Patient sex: M
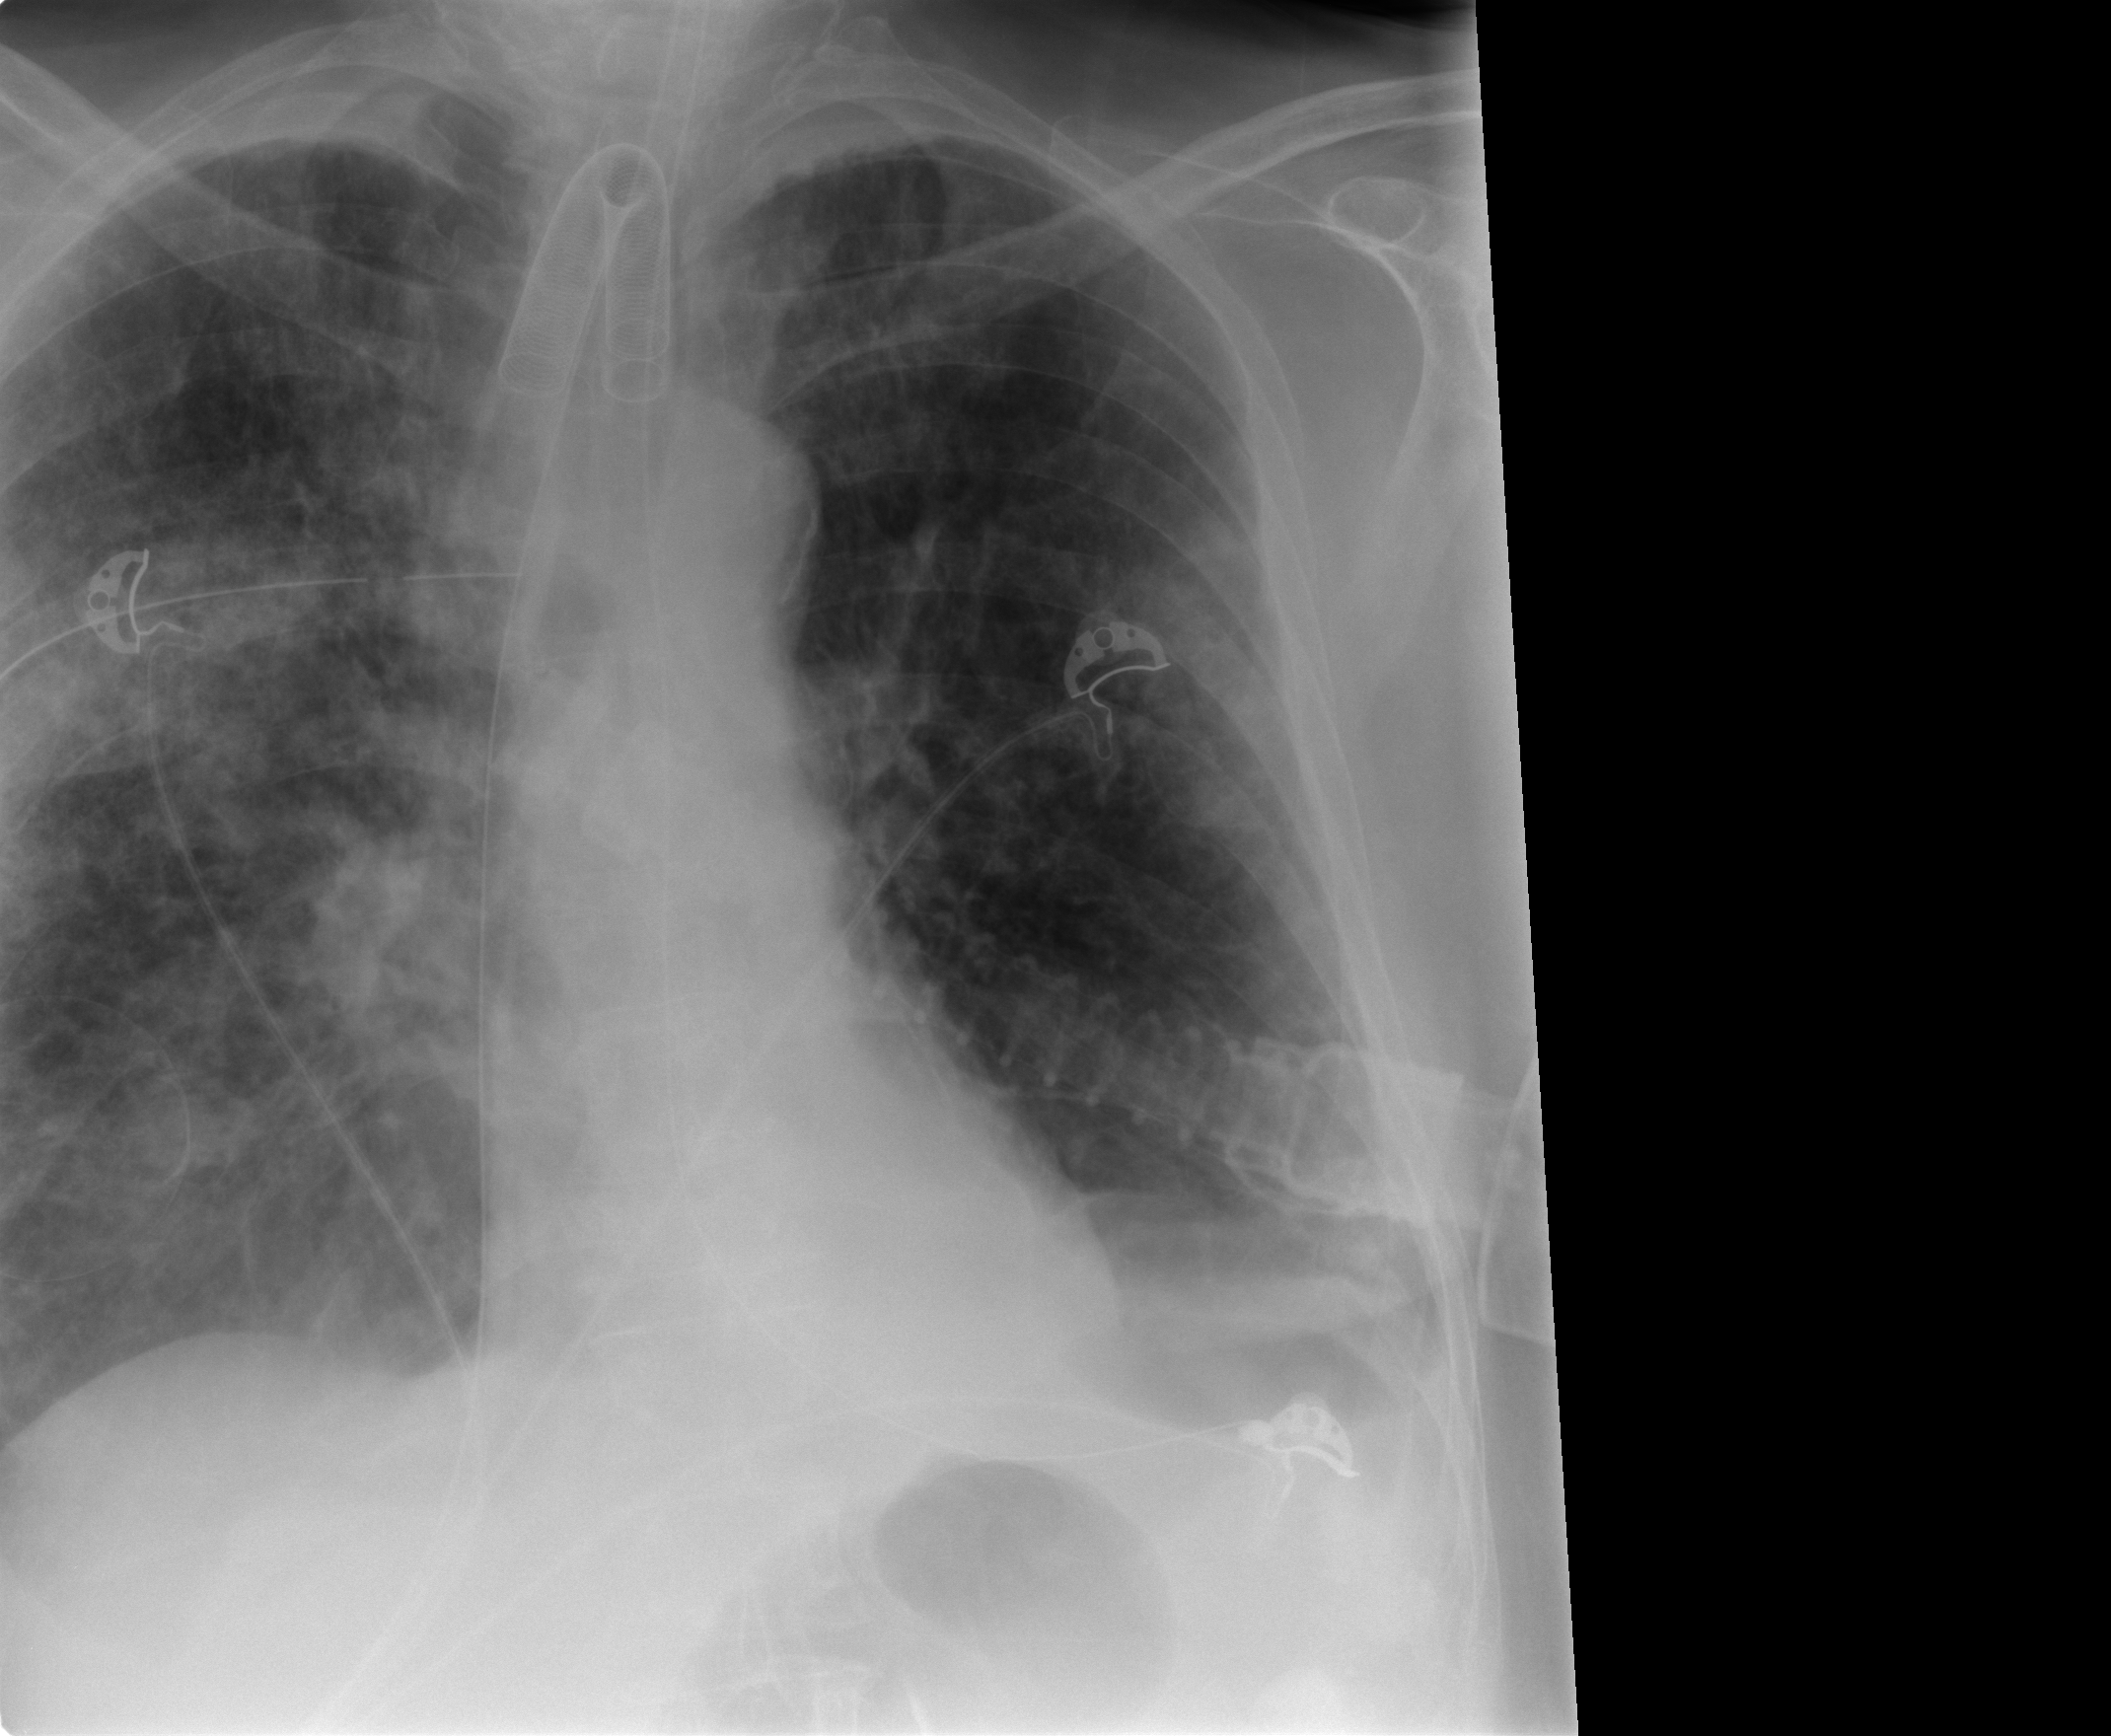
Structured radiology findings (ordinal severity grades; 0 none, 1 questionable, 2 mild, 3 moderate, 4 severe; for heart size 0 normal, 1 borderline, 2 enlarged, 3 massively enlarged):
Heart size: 0
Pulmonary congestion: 2
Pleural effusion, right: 0
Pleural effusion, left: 1
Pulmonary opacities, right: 3
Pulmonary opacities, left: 1
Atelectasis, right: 2
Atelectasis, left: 2